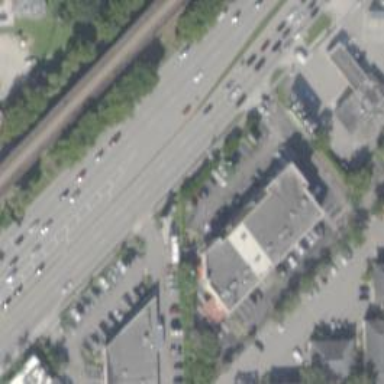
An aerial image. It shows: Footway crossing with marked asphalt surface.